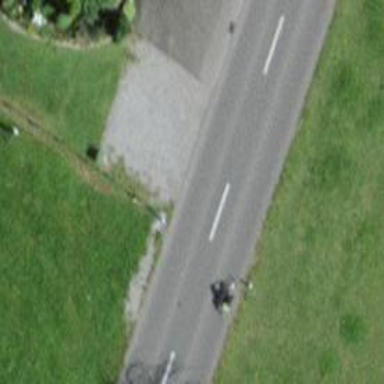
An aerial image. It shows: Tertiary road with asphalt surface.